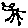
Label: cat